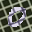
Label: 0